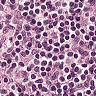
Metastatic tissue present: no